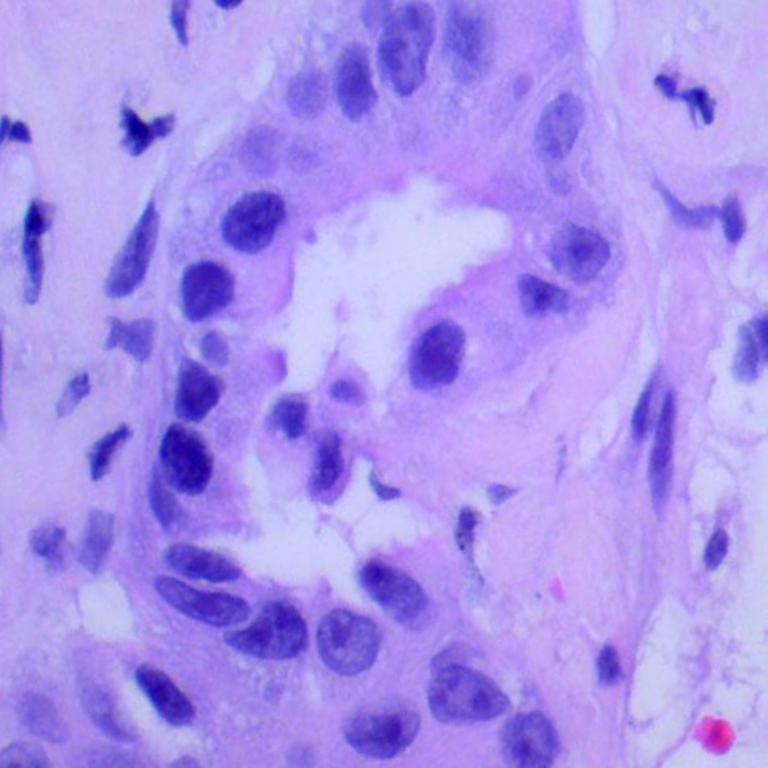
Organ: lung
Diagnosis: adenocarcinomas